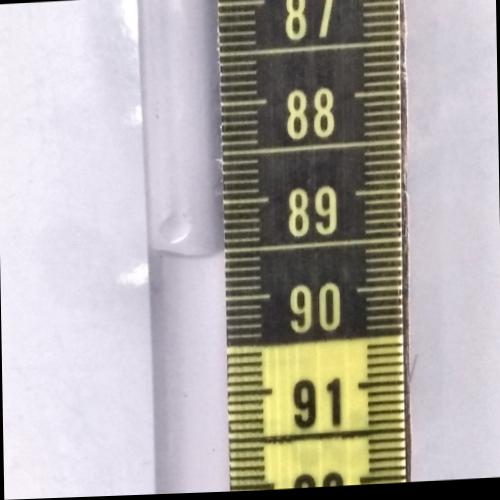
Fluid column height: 89.5 cm